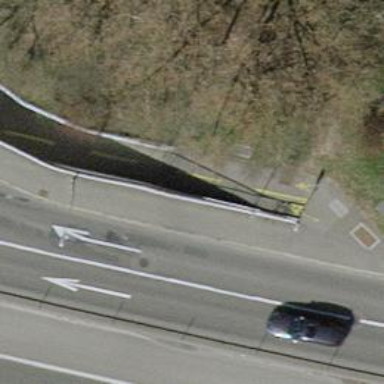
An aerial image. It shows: Asphalt path with both cycleway and footway also surfaced with asphalt.